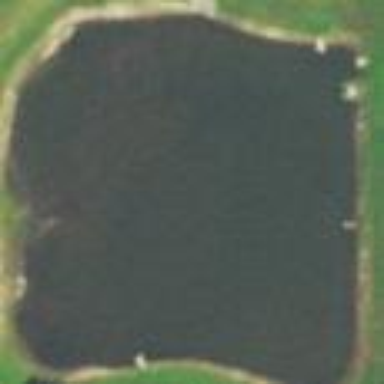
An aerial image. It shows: Peaceful pond surrounded by nature.